Interaction volume radius: 5 \u00c5
Interaction volume height: 10 \u00c5
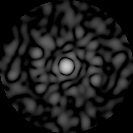
Disorder parameter: 0.7863